Interaction volume radius: 5 \u00c5
Interaction volume height: 30 \u00c5
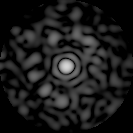
Disorder parameter: 0.8102